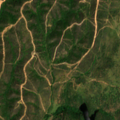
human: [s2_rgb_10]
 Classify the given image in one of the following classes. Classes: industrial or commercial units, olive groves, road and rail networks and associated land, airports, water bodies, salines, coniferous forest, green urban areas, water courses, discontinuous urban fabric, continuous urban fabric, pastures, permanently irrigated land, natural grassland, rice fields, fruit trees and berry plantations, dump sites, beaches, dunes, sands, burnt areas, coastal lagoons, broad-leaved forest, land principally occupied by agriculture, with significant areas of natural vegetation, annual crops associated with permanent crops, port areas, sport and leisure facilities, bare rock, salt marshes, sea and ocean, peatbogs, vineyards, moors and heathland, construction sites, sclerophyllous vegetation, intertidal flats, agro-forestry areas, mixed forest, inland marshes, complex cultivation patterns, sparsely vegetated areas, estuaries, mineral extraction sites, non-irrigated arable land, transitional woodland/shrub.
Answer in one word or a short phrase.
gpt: continuous urban fabric